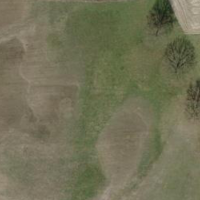
EUNIS habitat code: 24
Species observed at this site:
Dryobates minor
Picus viridis
Actitis hypoleucos